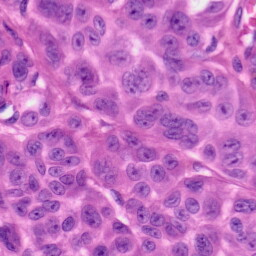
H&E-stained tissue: Skin